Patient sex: F
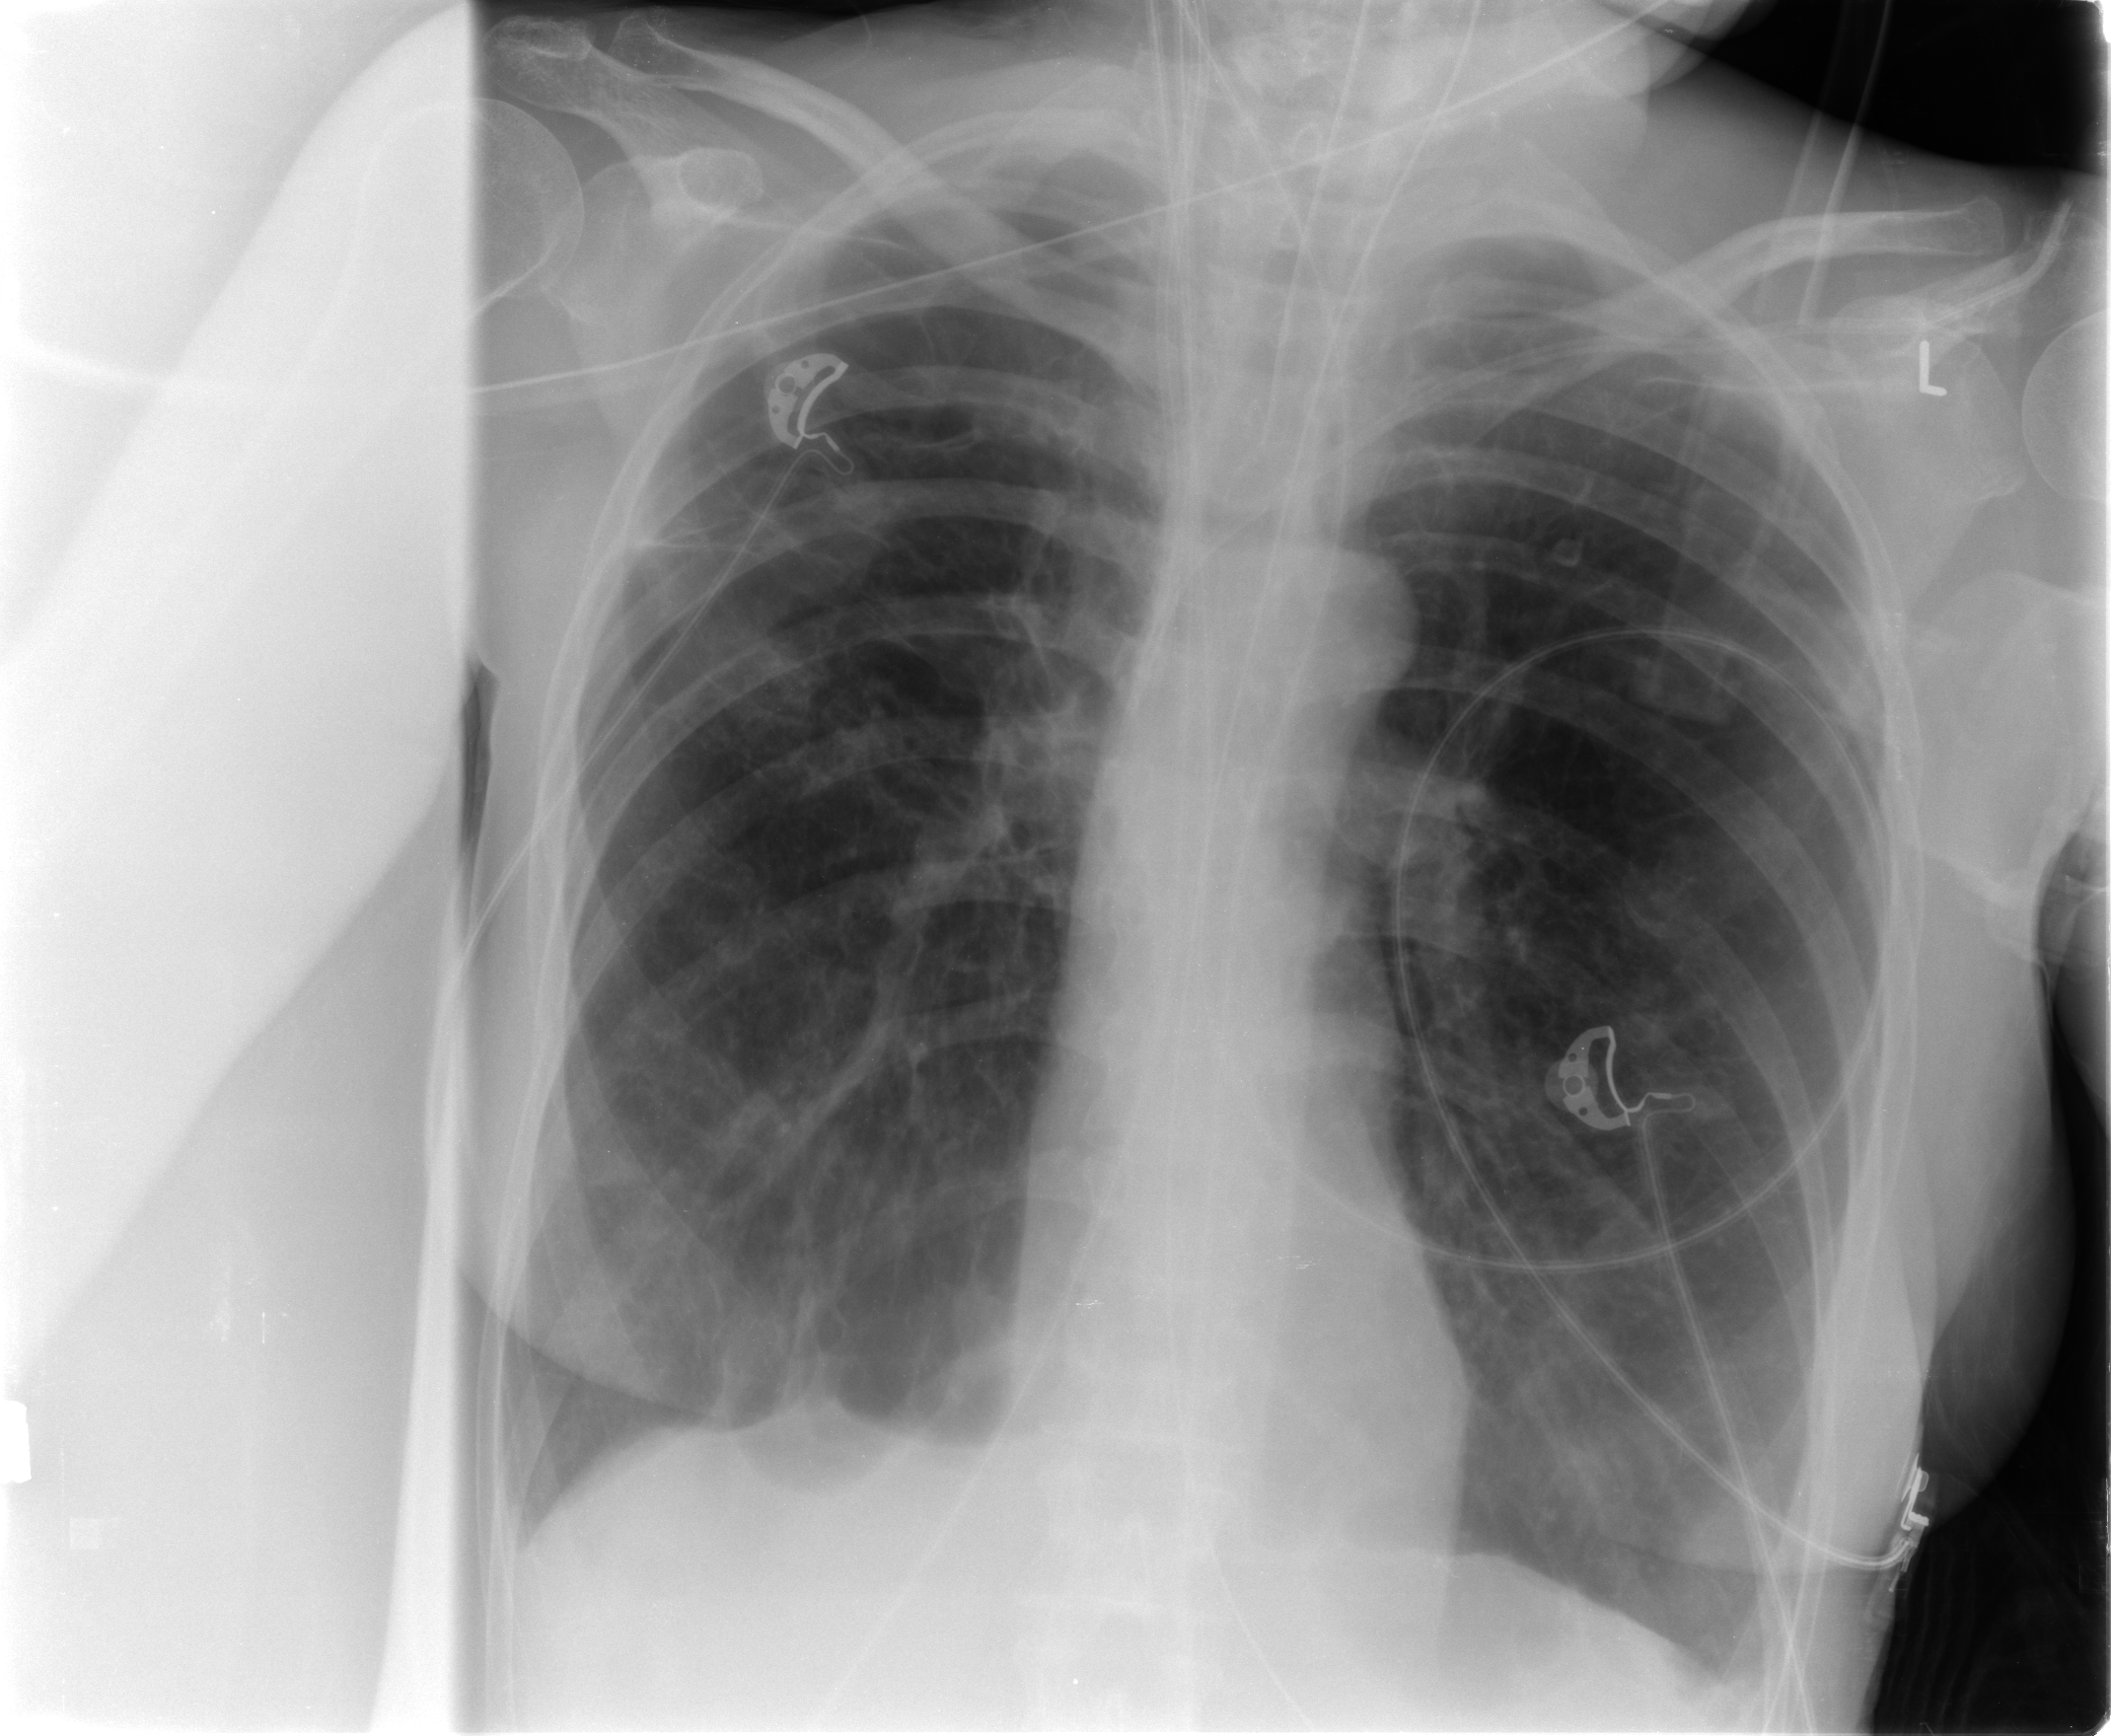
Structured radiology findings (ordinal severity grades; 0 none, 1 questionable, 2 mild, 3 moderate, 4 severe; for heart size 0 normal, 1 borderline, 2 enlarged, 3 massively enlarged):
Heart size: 0
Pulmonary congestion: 0
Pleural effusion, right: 2
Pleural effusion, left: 0
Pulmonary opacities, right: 0
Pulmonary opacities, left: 0
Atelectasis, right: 2
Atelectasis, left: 2